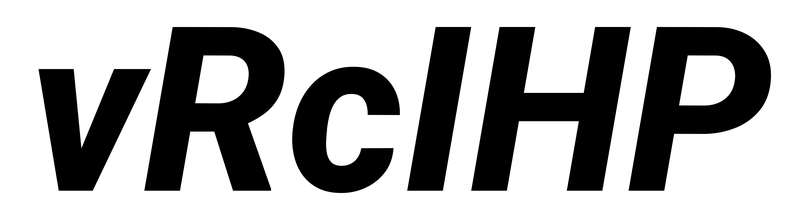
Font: Roboto-Italic_ExtraBold_Italic